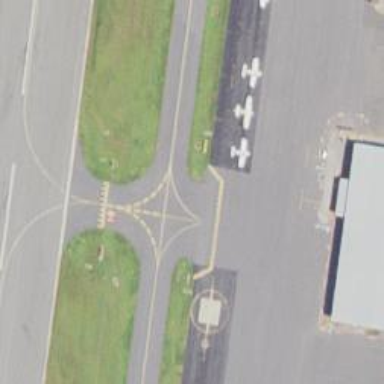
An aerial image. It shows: Asphalt taxiway in the airport.